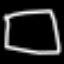
Label: square